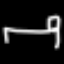
Label: bed